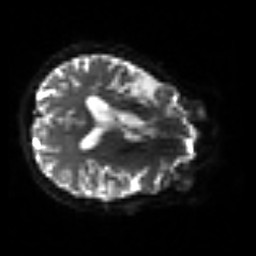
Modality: sbref
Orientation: axial
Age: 74
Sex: female
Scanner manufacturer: siemens
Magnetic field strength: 3 T
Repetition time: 3.2 s
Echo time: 0.081 s